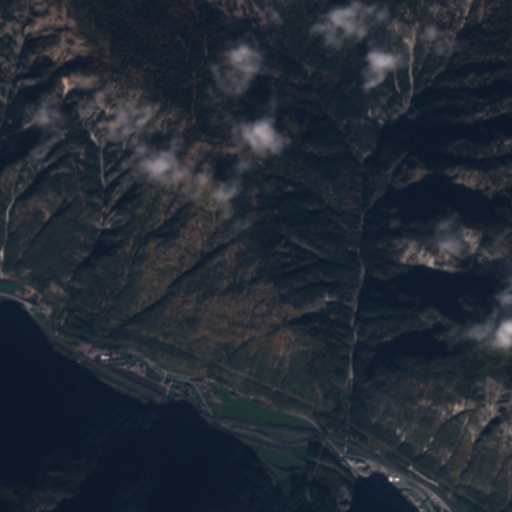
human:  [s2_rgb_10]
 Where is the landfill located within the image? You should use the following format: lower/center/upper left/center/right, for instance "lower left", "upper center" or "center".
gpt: The landfill is located in the lower right of the image.
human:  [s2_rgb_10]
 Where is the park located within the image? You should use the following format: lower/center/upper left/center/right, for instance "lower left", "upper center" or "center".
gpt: The park is located in the lower left of the image.
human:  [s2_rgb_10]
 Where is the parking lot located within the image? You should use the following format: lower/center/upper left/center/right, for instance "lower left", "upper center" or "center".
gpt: The parking lot is located in the lower center of the image.
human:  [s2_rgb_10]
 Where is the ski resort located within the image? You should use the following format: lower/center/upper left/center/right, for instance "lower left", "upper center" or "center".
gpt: The ski resort is located in the upper right of the image.
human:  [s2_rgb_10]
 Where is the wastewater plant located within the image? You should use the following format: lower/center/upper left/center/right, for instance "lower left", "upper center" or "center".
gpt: The wastewater plant is located in the lower right of the image.
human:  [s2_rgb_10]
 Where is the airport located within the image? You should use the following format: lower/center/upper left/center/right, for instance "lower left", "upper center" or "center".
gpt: There is no airport in the image.